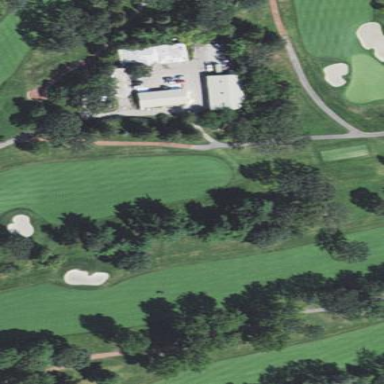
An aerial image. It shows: Well-maintained grassy area known as fairway on golf course.